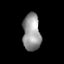
Tissue: lung
Cell type: Myeloid cells
Senescence score: 0.5471
Nuclear area (px): 651
Mean DAPI intensity: 150.094